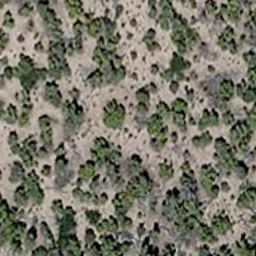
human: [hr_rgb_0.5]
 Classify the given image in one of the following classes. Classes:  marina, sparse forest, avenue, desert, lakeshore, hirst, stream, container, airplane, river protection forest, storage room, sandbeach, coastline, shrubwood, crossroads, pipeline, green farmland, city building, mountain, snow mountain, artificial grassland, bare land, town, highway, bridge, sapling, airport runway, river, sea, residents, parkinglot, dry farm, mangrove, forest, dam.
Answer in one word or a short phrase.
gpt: sparse forest